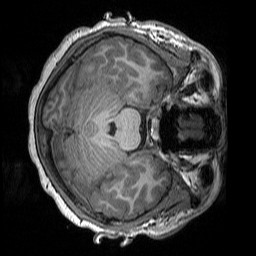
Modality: T1w
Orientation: axial
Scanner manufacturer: siemens
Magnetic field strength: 3 T
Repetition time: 2 s
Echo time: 0.00292 s